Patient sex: F
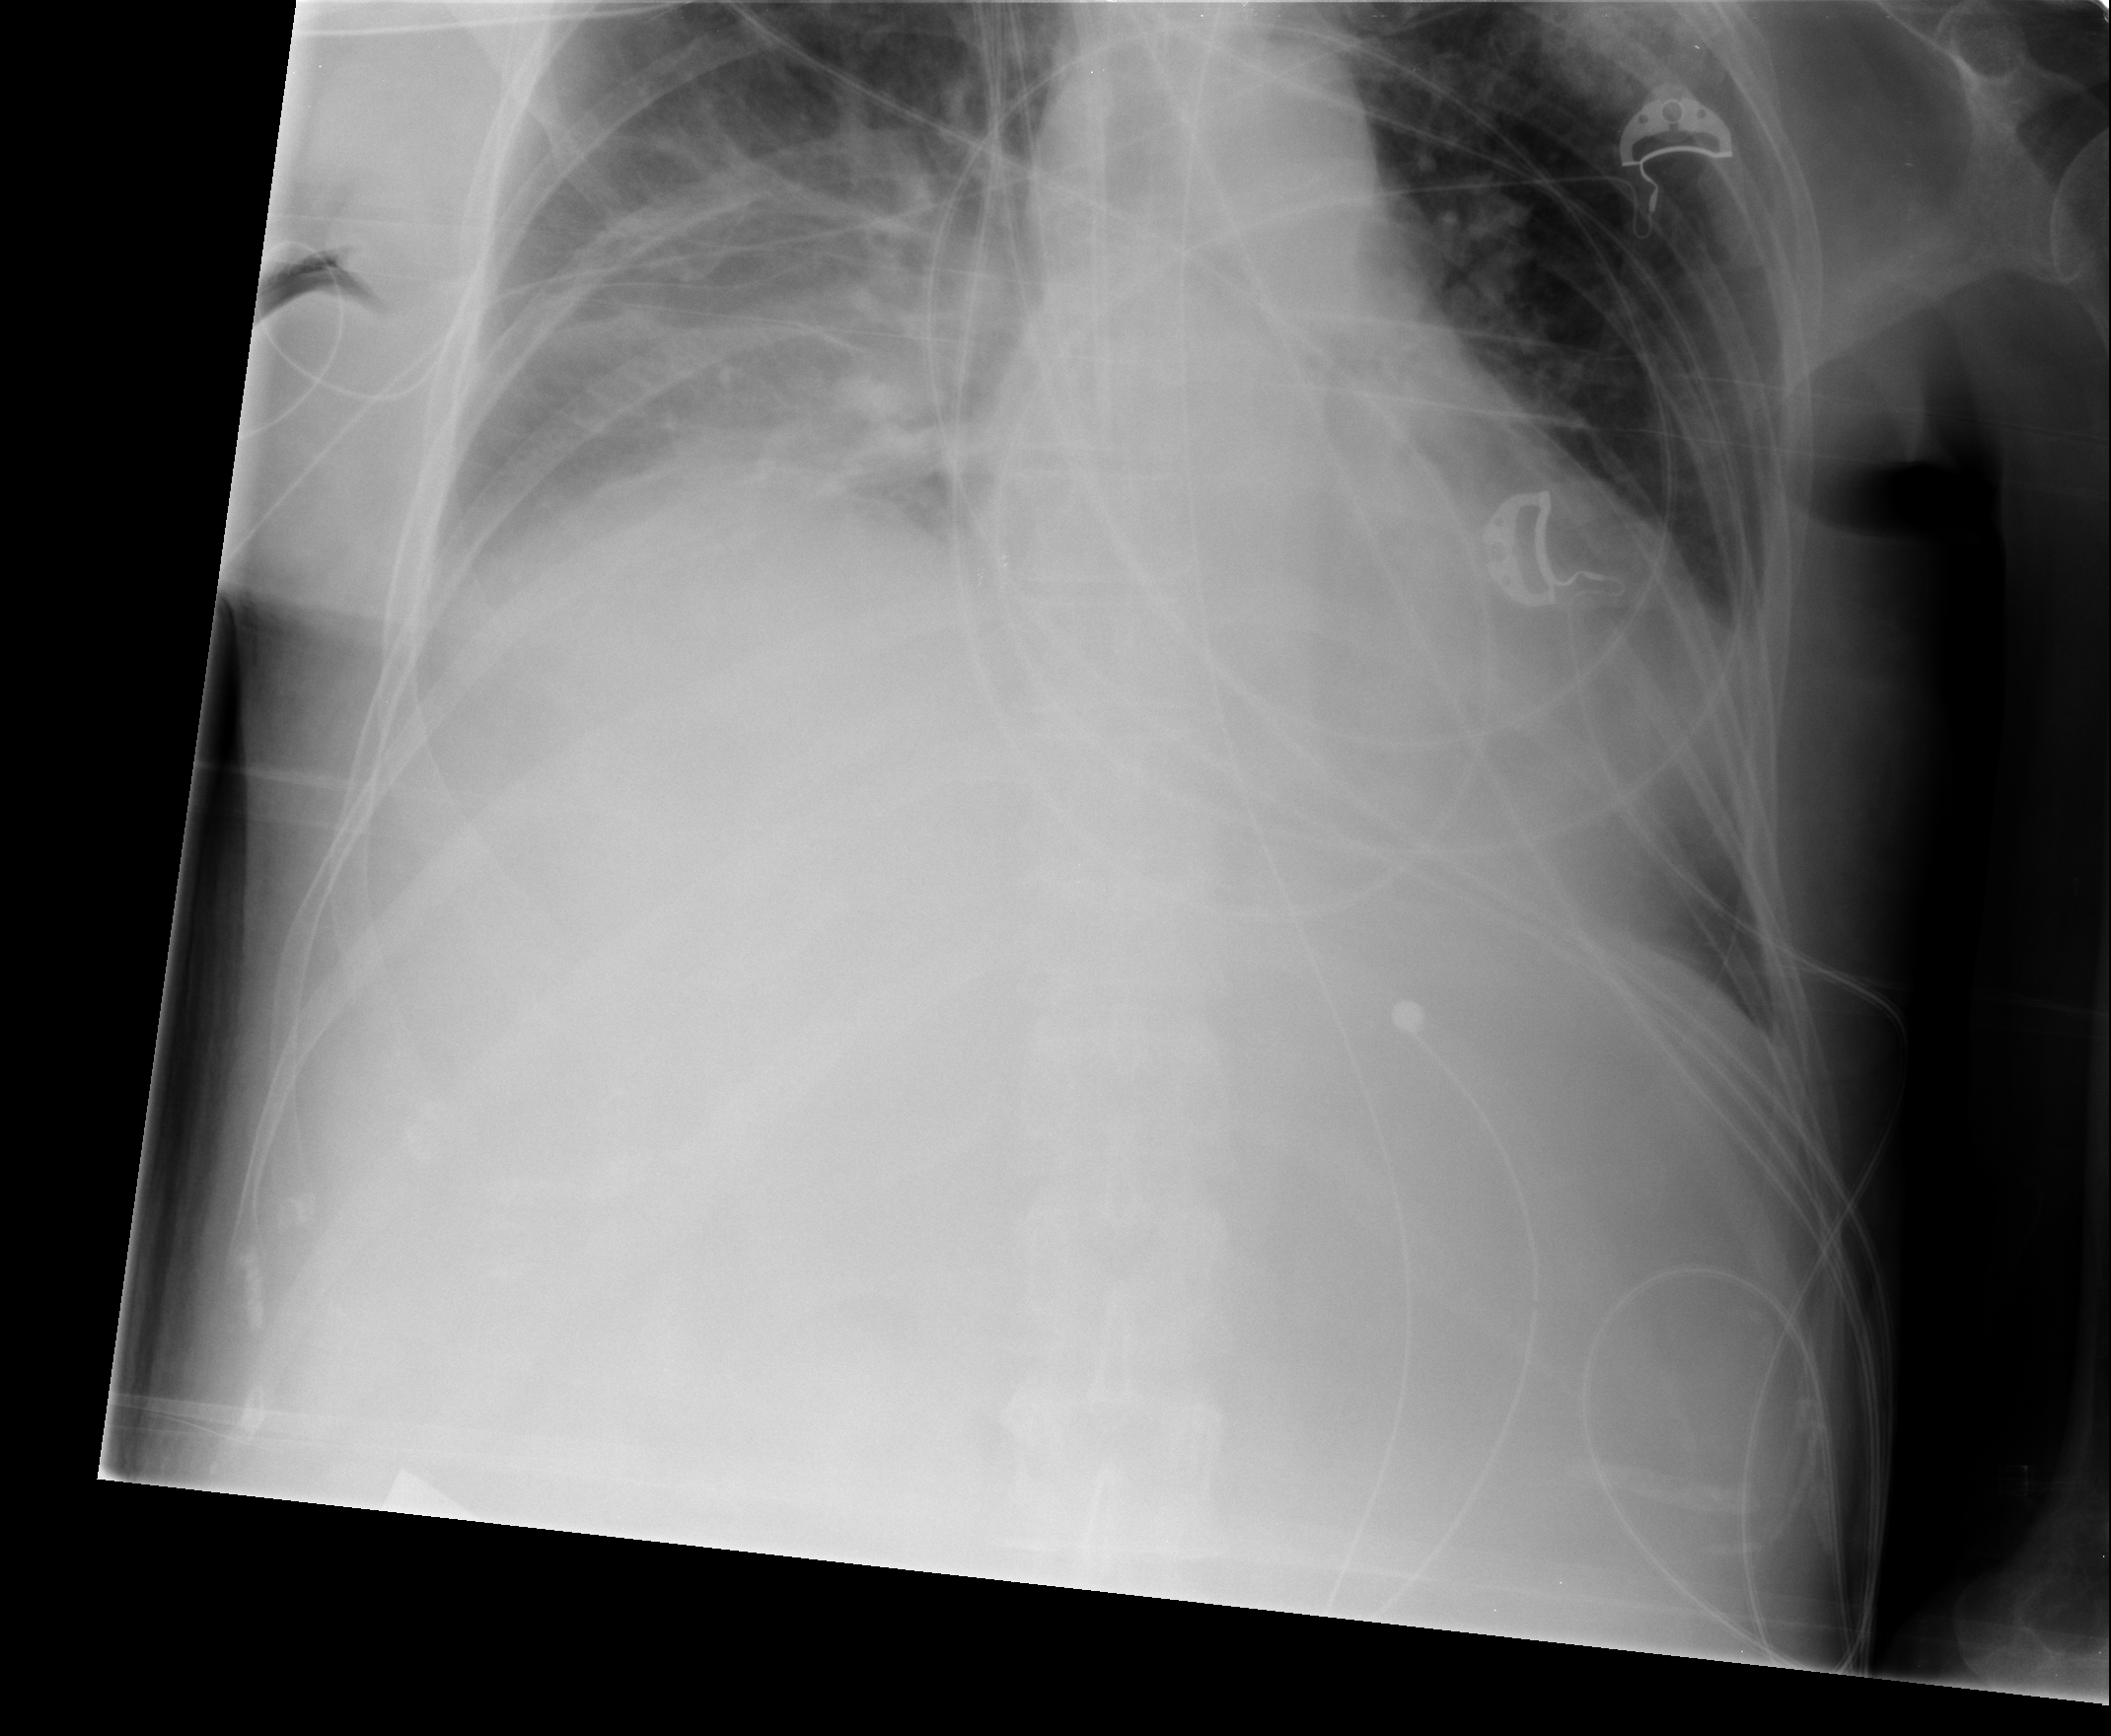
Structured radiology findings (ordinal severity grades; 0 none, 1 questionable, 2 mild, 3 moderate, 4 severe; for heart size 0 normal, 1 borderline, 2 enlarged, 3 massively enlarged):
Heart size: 0
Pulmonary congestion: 2
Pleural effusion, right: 2
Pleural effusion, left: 0
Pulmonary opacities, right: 3
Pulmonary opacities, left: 2
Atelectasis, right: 3
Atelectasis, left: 3